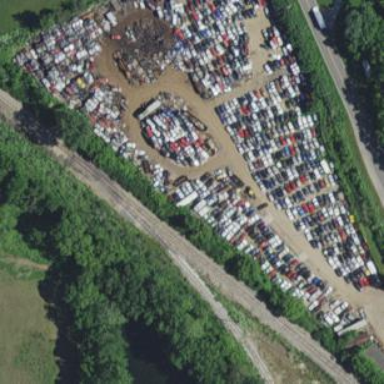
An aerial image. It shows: Scrap yard located in industrial area.